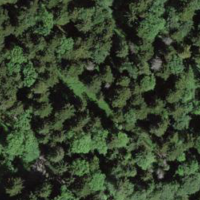
EUNIS habitat code: 43
Species observed at this site:
Pyrochroa coccinea